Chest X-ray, PA view. Patient: 65 years old, sex M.
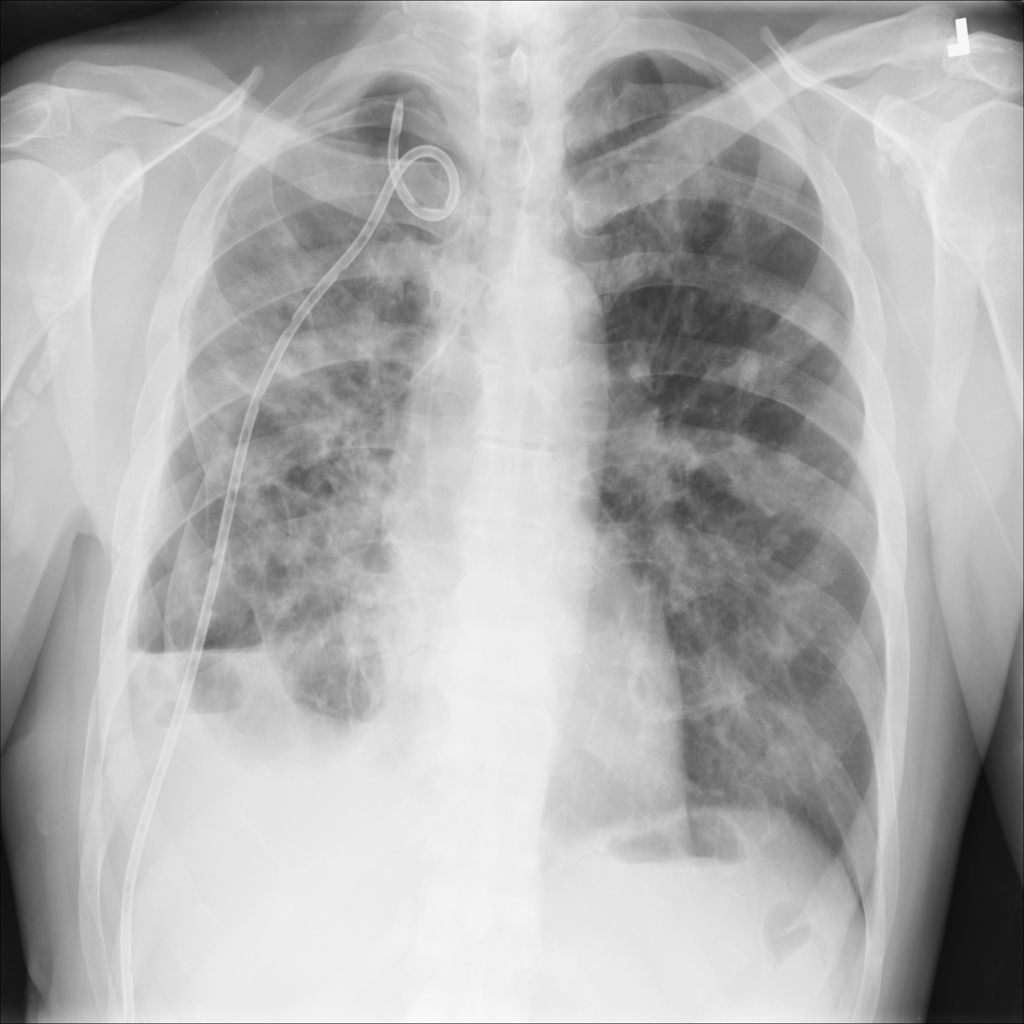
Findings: No Finding